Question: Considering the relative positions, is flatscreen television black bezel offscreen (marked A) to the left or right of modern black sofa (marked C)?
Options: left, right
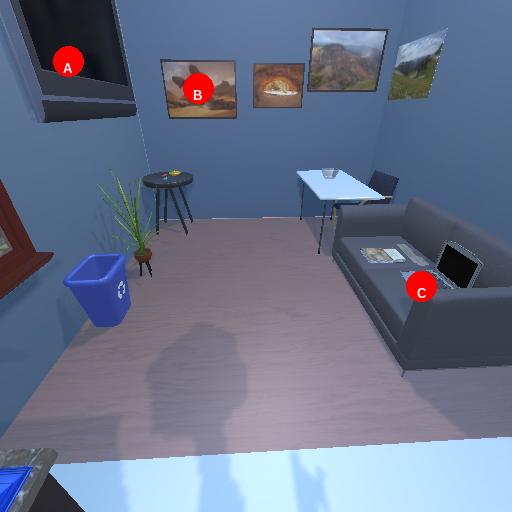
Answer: left